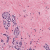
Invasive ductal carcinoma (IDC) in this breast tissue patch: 1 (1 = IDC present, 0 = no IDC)